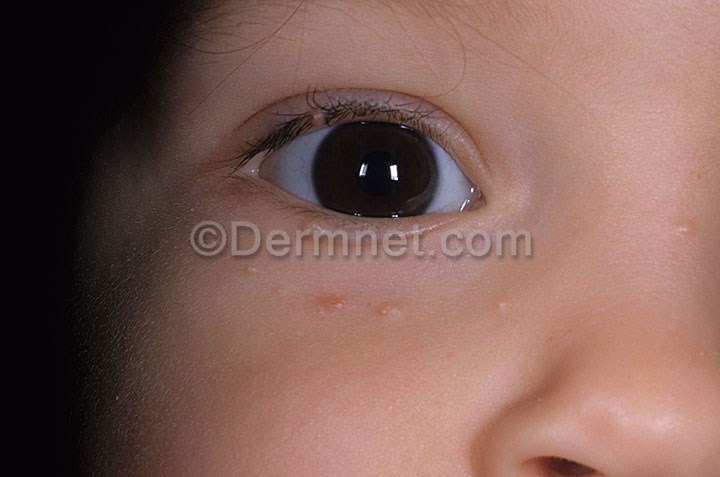
Disease: Warts Molluscum and other Viral Infections